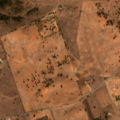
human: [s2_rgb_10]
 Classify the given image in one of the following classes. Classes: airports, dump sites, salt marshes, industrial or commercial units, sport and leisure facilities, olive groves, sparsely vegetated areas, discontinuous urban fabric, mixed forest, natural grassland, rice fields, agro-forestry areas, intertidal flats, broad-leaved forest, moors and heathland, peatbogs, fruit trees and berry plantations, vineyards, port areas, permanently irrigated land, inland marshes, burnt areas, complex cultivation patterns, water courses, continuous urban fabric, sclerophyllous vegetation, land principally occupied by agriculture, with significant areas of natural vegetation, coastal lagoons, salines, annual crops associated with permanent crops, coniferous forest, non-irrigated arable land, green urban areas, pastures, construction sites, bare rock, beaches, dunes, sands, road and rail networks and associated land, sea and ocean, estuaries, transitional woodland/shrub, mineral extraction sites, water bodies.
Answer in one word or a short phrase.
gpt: non-irrigated arable land, olive groves, annual crops associated with permanent crops, broad-leaved forest